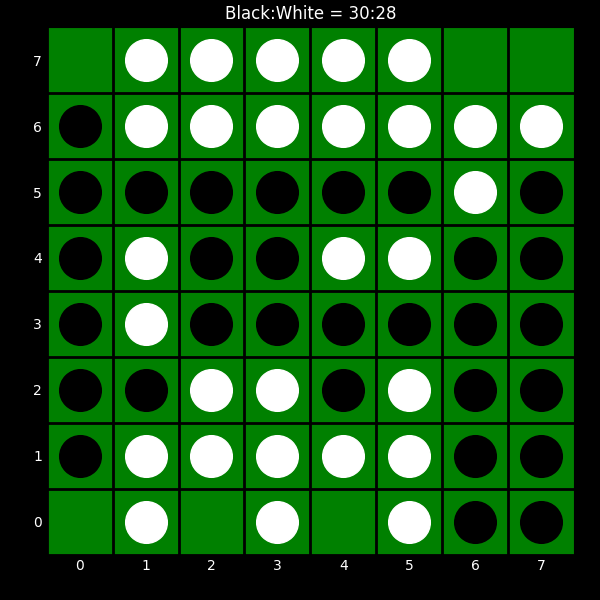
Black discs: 30
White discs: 28